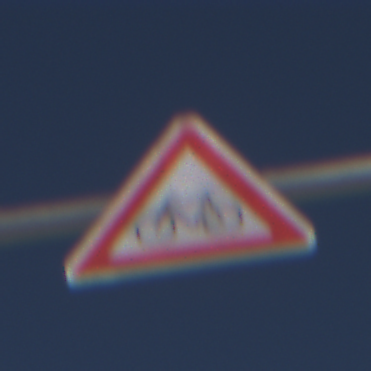
Verkehrszeichen: RadverkehrRechts
Umgebung: Outdoor, Nature
Tageszeit: MorningAfternoon
Wetter: PartlyCloudy
Licht: Natural
Jahreszeit: Winter
Kontrast: HighContrast